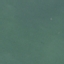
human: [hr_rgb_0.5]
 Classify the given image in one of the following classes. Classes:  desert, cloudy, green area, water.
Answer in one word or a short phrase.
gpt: water